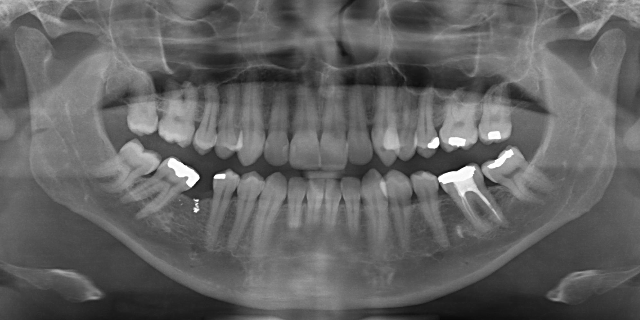
adult